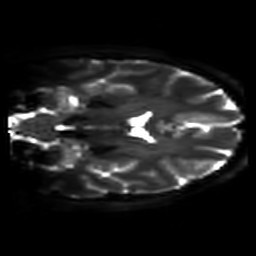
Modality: DWI
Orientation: coronal
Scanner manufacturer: philips
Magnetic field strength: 7 T
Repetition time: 9.612 s
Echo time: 0.073 s